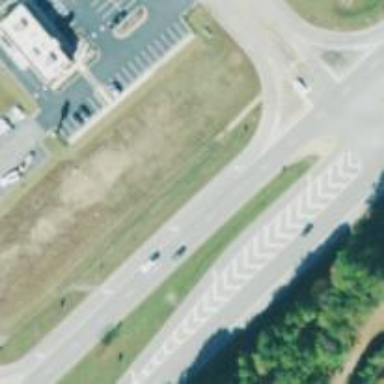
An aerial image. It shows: Asphalt road with secondary link designation.